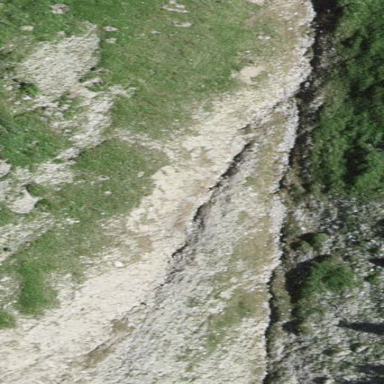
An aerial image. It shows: Natural scree.